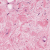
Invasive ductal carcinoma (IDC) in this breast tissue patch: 0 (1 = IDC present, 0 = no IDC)